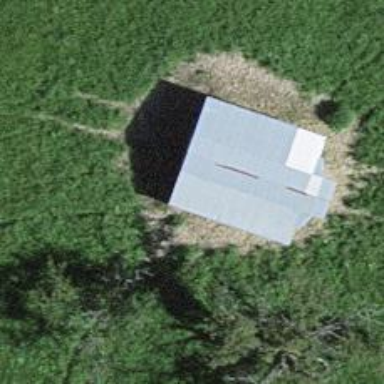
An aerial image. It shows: Shed.